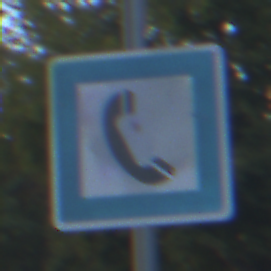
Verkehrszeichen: Fernsprecher
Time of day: SunriseSunset
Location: Outdoor (Urban)
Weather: Clear
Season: NotSpecified
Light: Natural